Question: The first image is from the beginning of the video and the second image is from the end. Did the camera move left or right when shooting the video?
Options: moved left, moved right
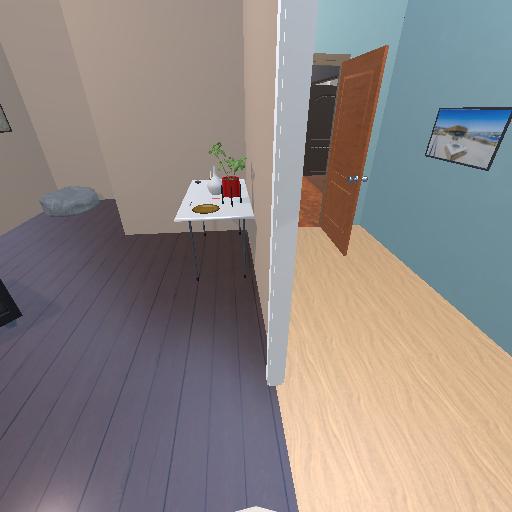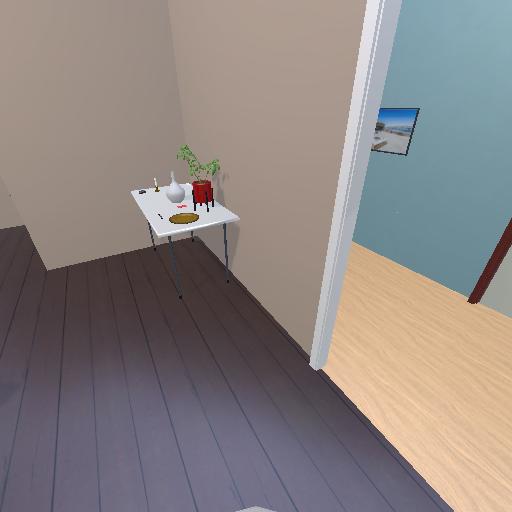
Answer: moved left